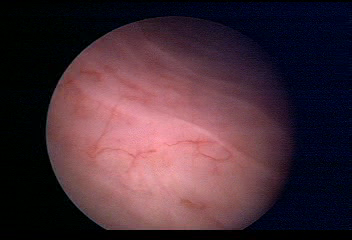
Modality: WLC
Class: Normal mucosa
Bladder cancer association: No